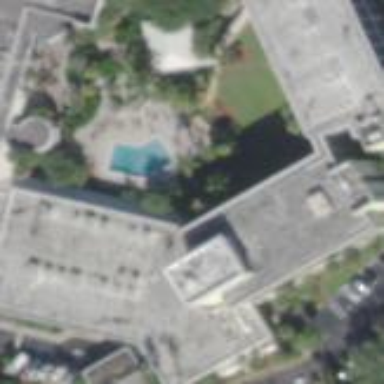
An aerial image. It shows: Hotel building.